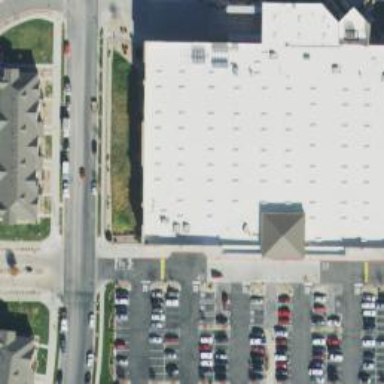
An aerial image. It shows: Retail building housing supermarket.